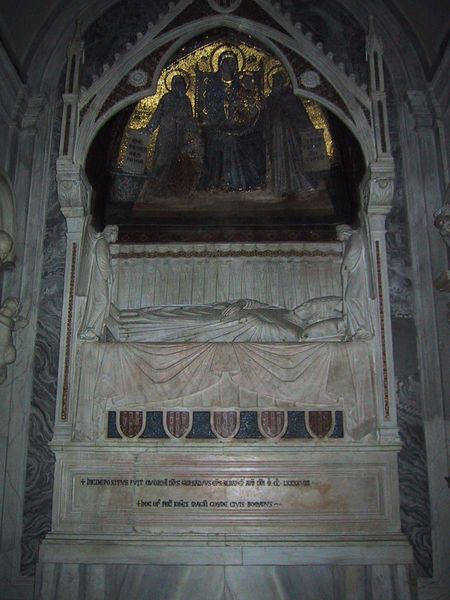
Titel: Grabmal des Kardinal Rodriguez
Künstler: Giovanni di Cosma
Standort: Rom, S. Maria Maggiore (EU - I - Latium)
Schlagwörter: blau, weiß, fenster, marmor, leiche, tod, tot, fünf, kirche, gold, engel, skulptur, schrift, liegen, bischof, bishop, church, hat, könig, ornate, pope, thron, throne, white, painting, inschrift, decorative, marmoriert, foto, herrscher, mosaik, wappen, heiligenschein, gruft, sarg, grab, leichnam, angel, angels, stone, german, death, mitra, heilige, gothik, maria, madonna, dunkel, saint, monument, photo, sculpture, statue, dead, sakralbau, grabmal, mamor, marble, apse, basilica, cathedral, inscription, jesus, statues, fiale, grablege, gothic, god, paitning, kleriker, gotik, mary, bischofsmütze, altar, carving, saints, body, wing, mosaic, latin, trinity, chapel, grave, text, altarpiece, halo, papst, innenraum, catholic, tomb, indoor, byzantine, coffin, state, katholisch, panel, francis, laying, gold leaf, tribute, grabstättte, three kings, lriche, effigy, indor, catholick, 성당, 천장, 흰색, 조각, 벽, 영어, 대리석, 모자이크화, 회색, 누워있음, 사람3명, 돔, sculpturesaints, virign